Field crop: maize
Growth stage: 2
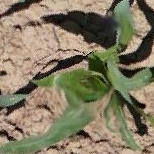
Species: maize